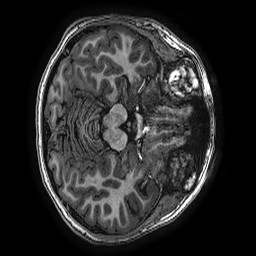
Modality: T1w
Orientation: axial
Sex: female
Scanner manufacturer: ge
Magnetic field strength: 3 T
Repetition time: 0.007644 s
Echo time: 0.003468 s